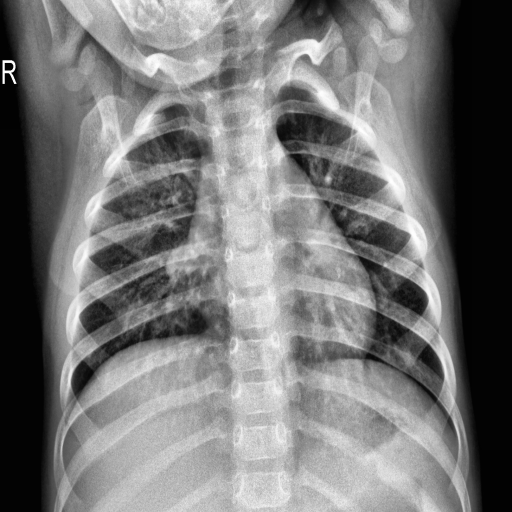
Finding: NORMAL